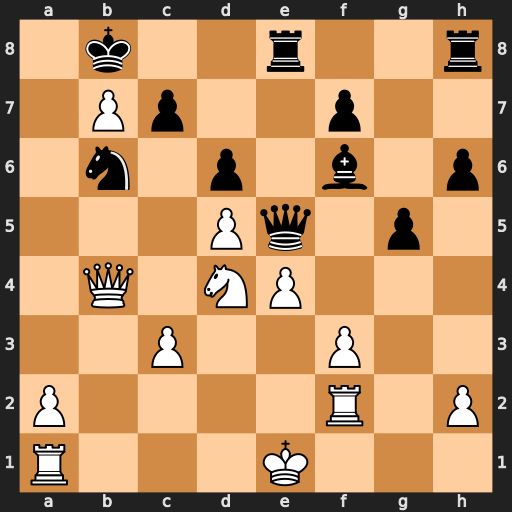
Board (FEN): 1k2r2r/1Pp2p2/1n1p1b1p/3Pq1p1/1Q1NP3/2P2P2/P4R1P/R3K3
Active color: w
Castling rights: Q
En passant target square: -
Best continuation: Nc6+ Kxb7 Nxe5